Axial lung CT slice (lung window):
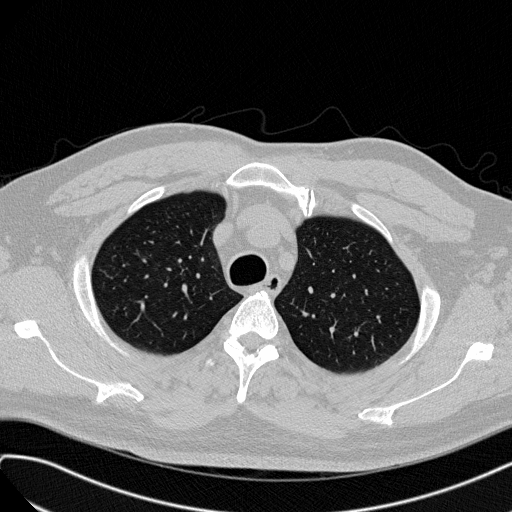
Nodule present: no